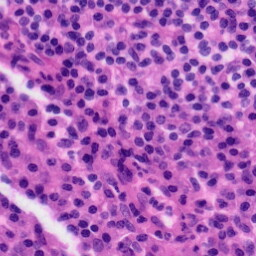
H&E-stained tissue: Tonsil